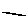
Label: line